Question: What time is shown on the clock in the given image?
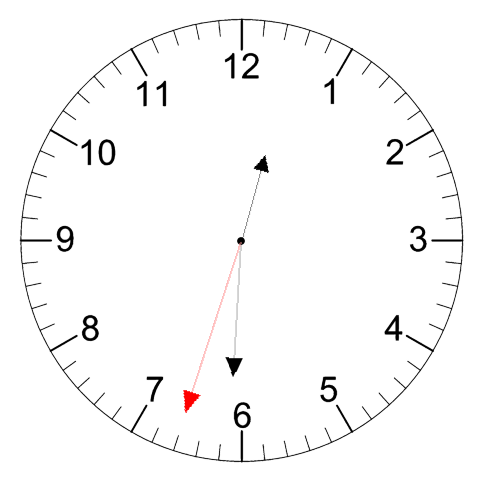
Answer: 12:30:33